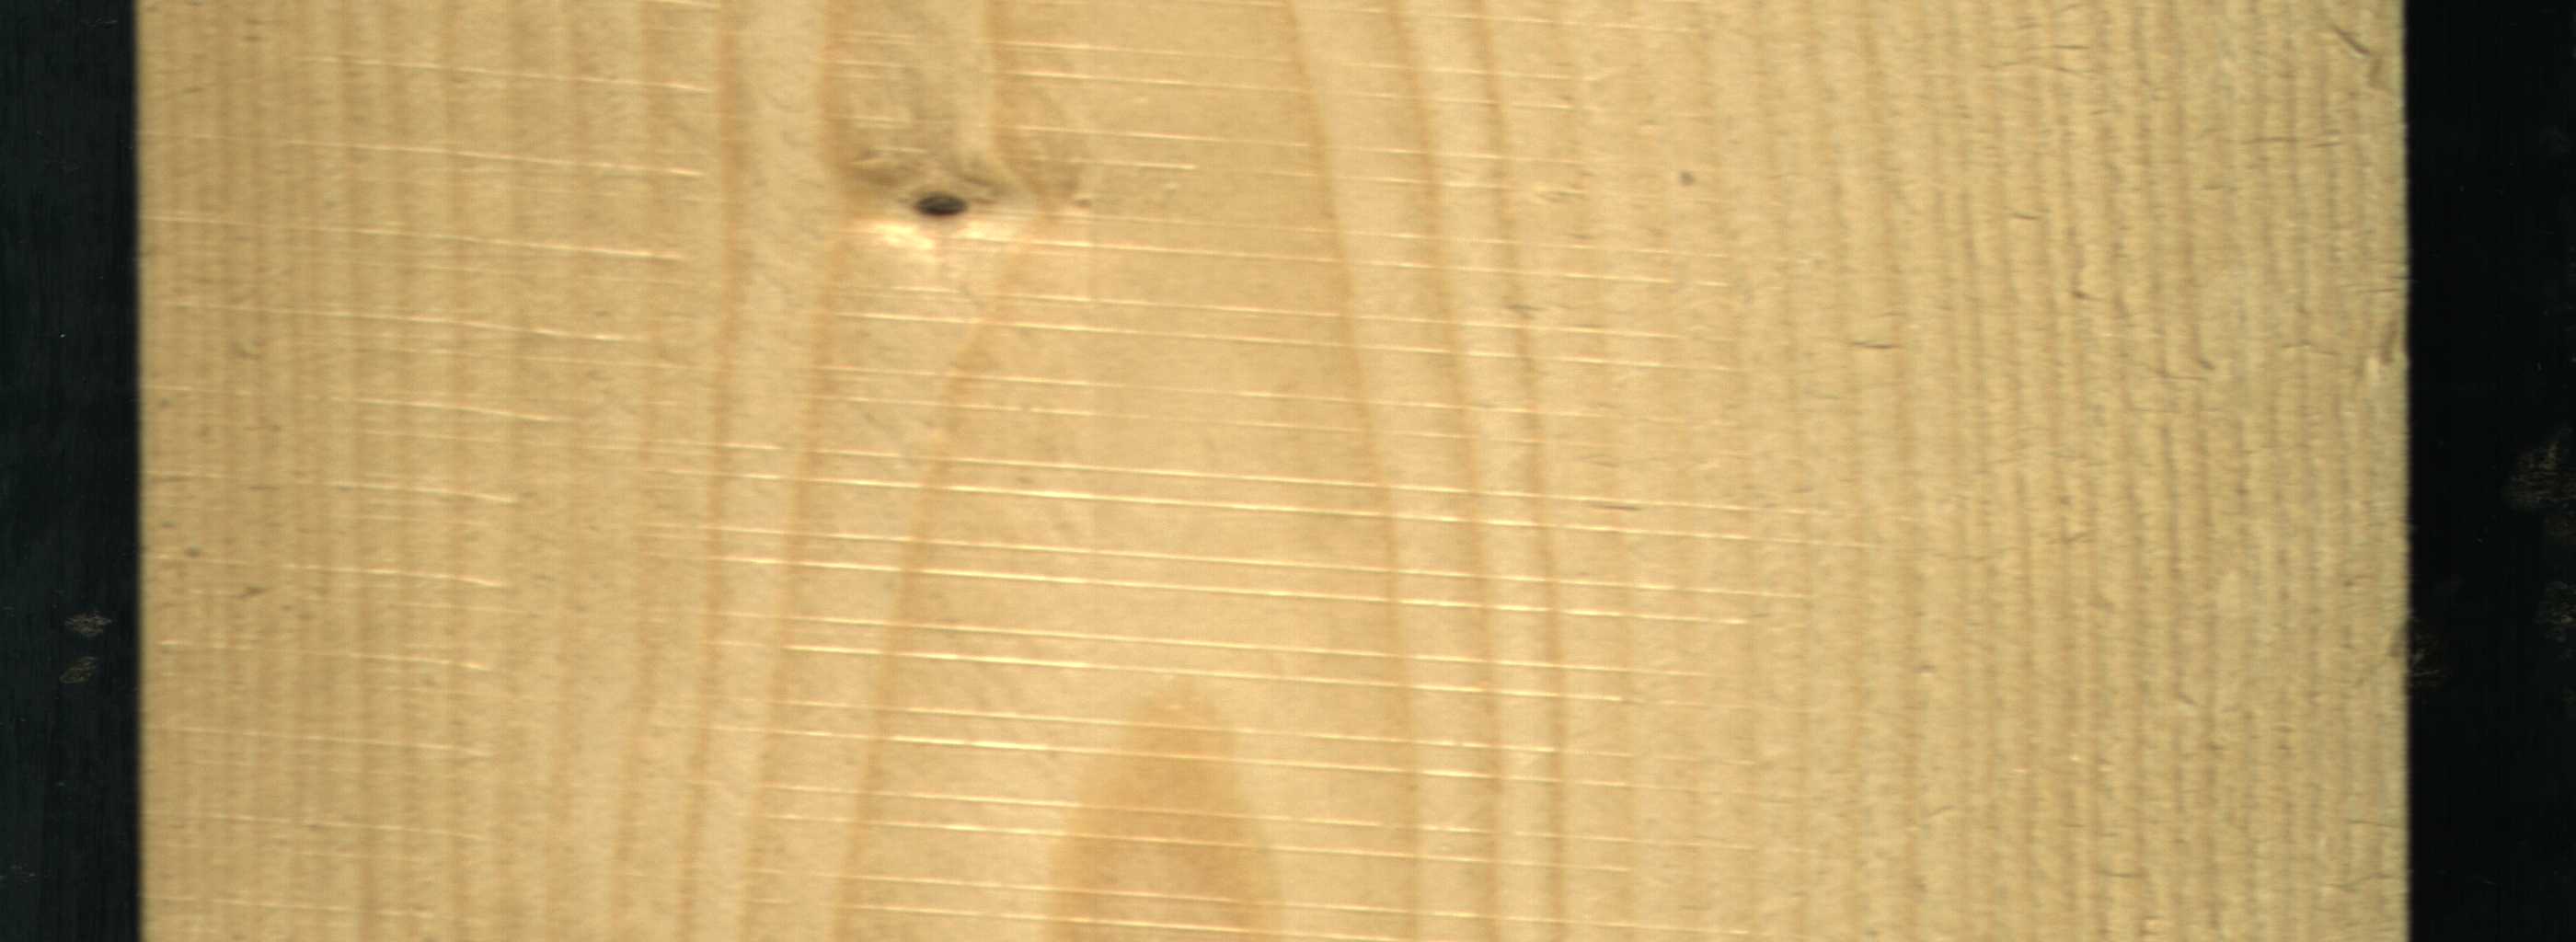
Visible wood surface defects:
Live_Knot